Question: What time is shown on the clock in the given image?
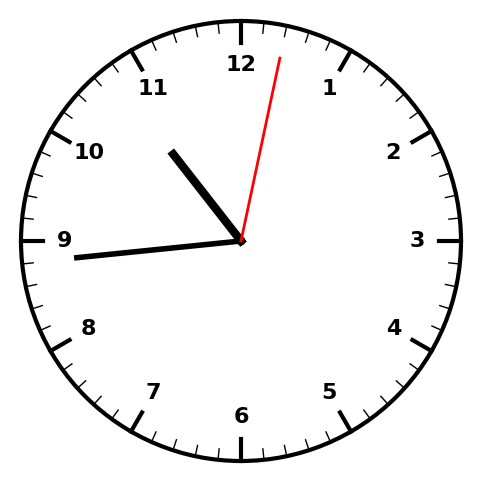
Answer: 10:44:02